Can you highlight the differences in these two pictures?
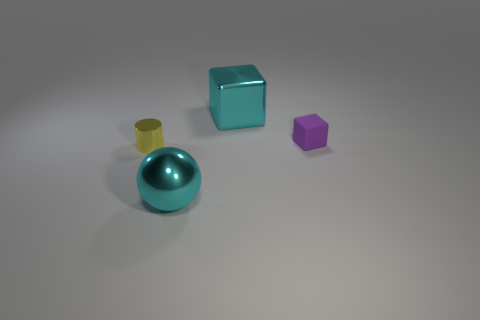
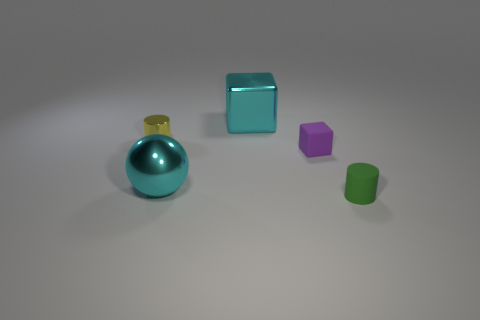
the tiny matte cylinder has appeared
the green thing has been newly placed
the small green rubber cylinder to the right of the purple object has been newly placed
the green cylinder has been added
the tiny green matte cylinder that is on the right side of the tiny rubber cube has appeared
the tiny green rubber cylinder that is in front of the yellow shiny cylinder has appeared